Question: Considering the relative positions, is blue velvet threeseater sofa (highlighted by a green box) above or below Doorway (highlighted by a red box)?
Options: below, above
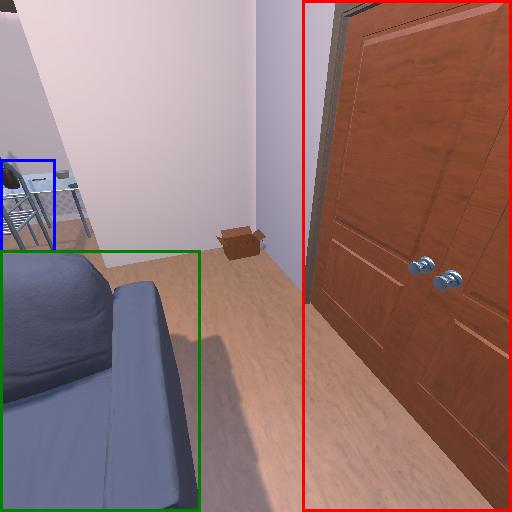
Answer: below